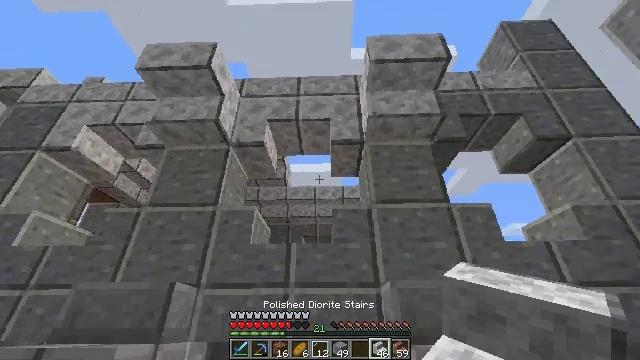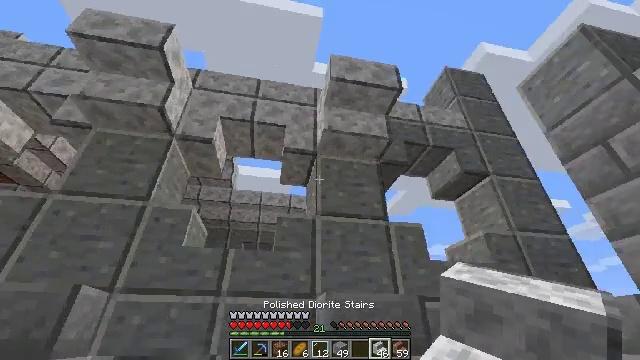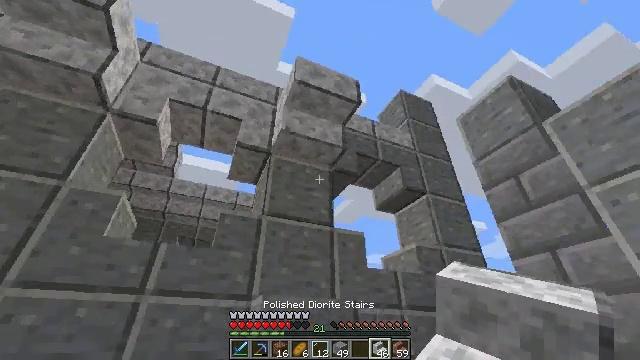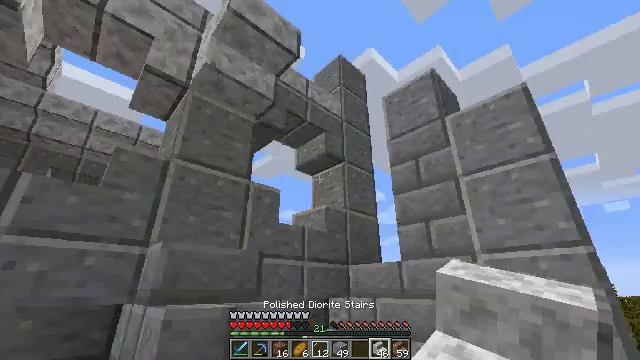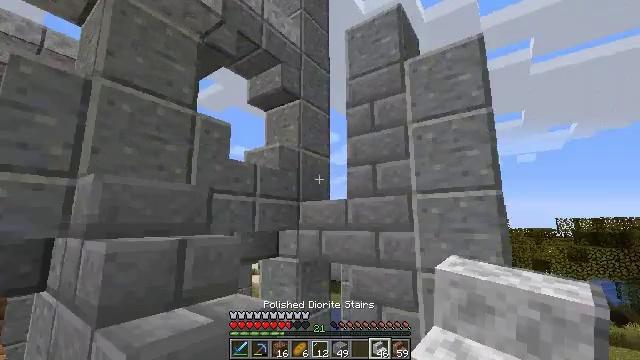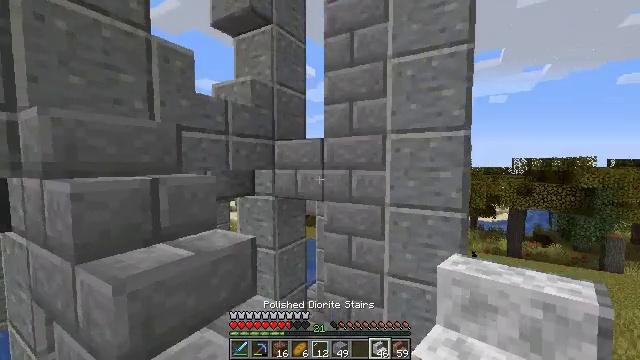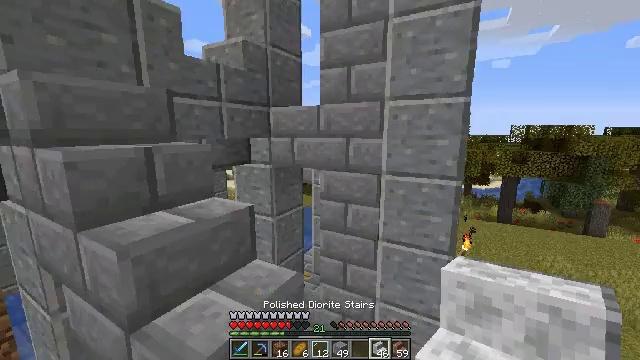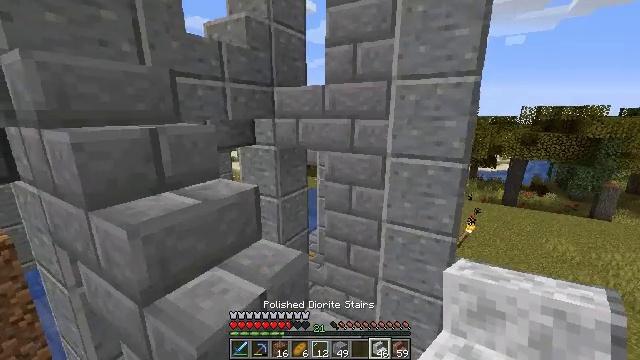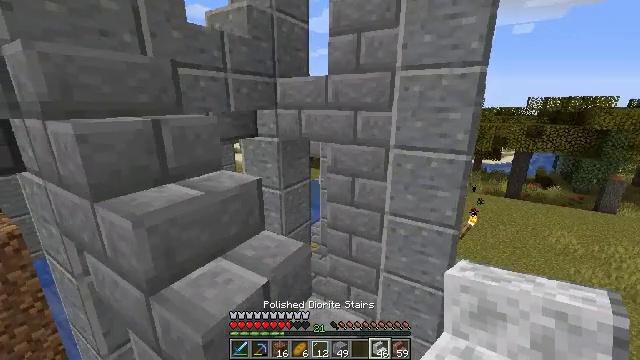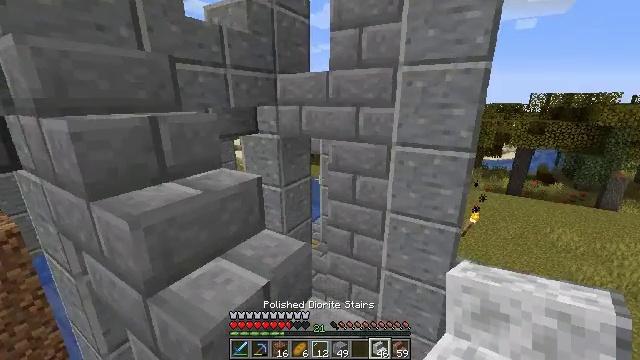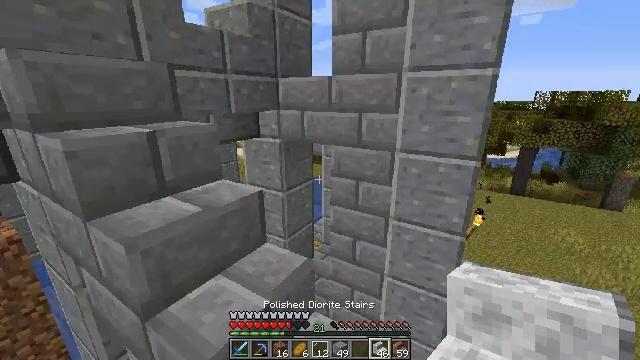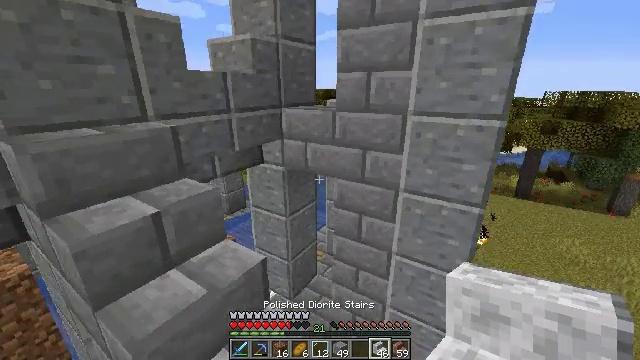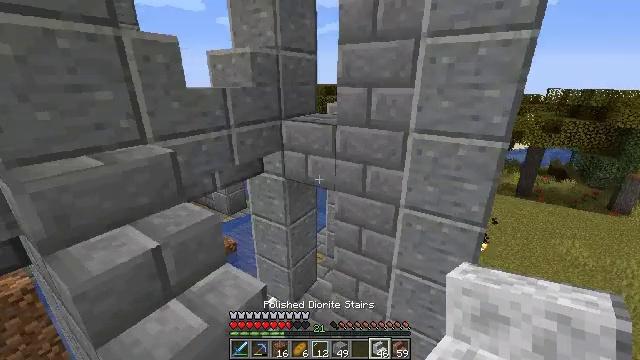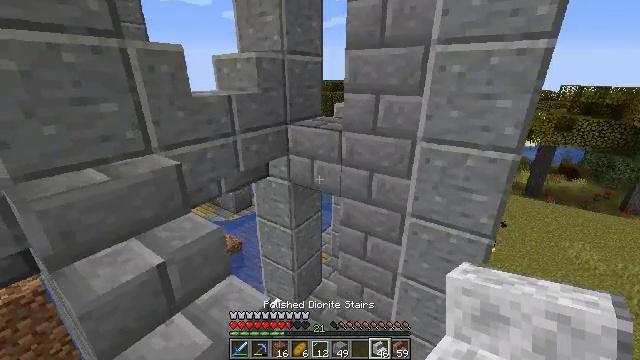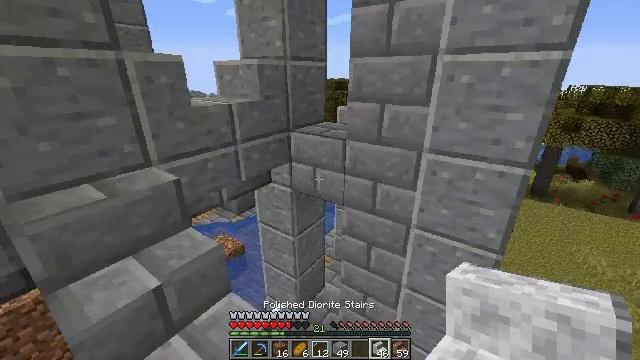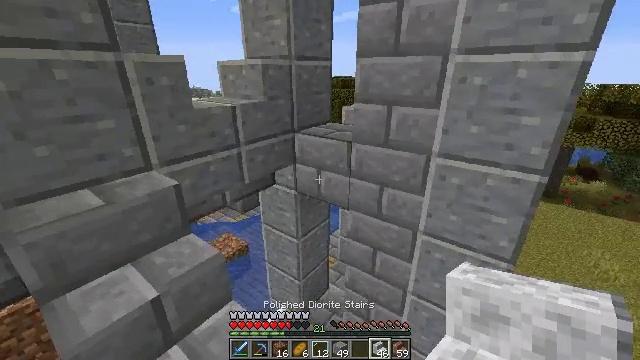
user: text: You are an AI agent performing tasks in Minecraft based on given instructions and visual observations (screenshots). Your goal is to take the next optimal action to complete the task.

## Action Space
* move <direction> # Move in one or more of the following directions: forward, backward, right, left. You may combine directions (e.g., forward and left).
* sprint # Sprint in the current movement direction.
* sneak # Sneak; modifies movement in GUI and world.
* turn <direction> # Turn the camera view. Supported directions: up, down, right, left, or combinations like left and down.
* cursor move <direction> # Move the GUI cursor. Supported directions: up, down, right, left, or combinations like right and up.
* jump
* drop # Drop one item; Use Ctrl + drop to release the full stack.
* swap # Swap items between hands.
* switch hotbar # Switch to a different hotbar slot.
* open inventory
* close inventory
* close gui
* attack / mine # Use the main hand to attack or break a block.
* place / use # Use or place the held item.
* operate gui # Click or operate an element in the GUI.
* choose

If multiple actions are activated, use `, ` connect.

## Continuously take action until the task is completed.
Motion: motion action
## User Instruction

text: Harvest polished andesite stairs from a structure.
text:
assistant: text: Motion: turn right and up
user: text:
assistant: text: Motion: turn right
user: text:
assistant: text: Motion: turn right and down
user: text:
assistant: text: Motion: turn right and down
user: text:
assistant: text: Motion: turn right and down
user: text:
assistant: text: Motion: turn down
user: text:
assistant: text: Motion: turn left and down
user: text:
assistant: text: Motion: turn down
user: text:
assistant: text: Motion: move forward
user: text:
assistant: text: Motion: move forward, jump
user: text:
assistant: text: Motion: move forward, turn down, jump
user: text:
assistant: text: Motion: move forward, turn down, jump
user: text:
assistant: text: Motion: move forward, turn left and down, jump
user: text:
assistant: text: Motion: move forward, jump
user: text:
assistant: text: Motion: move forward, turn left
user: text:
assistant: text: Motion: turn left and up
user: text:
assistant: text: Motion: turn left and up
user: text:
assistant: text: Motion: turn left and up
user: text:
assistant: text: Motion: turn left and up
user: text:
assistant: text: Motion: turn left and up
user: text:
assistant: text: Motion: turn left and up
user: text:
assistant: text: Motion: turn left and up
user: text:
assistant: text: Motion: turn left and up
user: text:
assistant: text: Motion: turn left and up
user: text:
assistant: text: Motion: move forward, turn left
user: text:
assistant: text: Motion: move forward, turn left and up
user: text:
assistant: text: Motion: move forward
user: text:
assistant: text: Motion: move forward, turn left
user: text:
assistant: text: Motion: turn left and up
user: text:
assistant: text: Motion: no_op